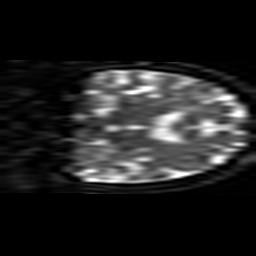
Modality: ADC
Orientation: coronal
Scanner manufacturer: ge
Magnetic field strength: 1.5 T
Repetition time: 8 s
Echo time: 0.0802 s